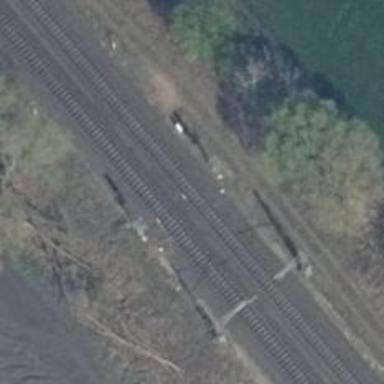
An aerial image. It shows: Railway signal.